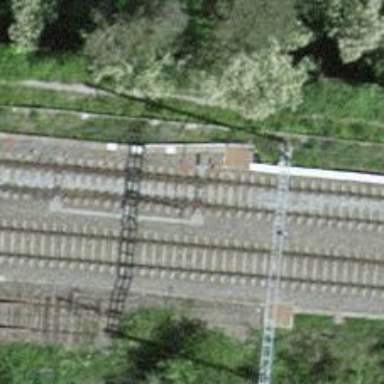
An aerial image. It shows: Railway switch.